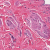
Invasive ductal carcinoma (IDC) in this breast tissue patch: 0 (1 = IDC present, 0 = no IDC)